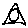
Label: triangle